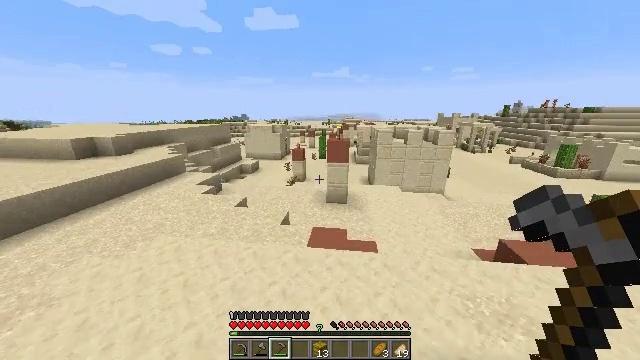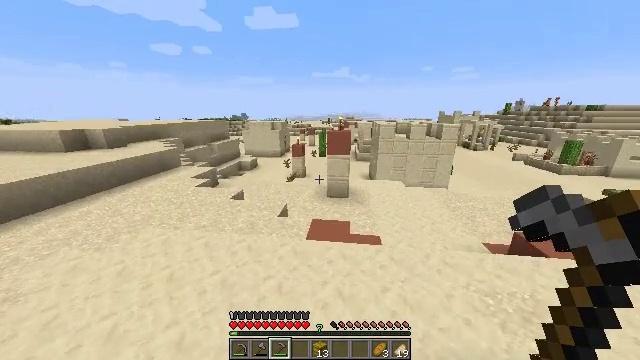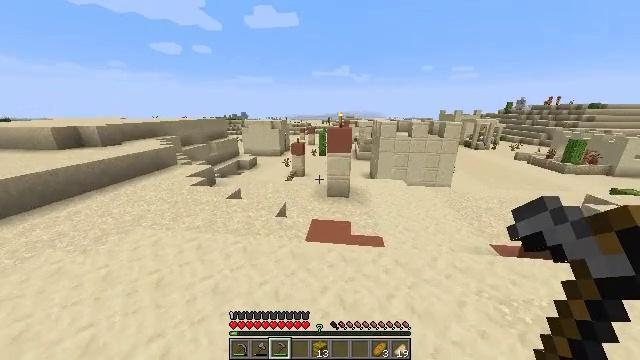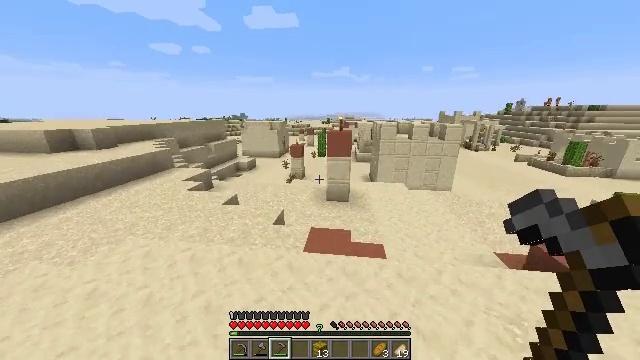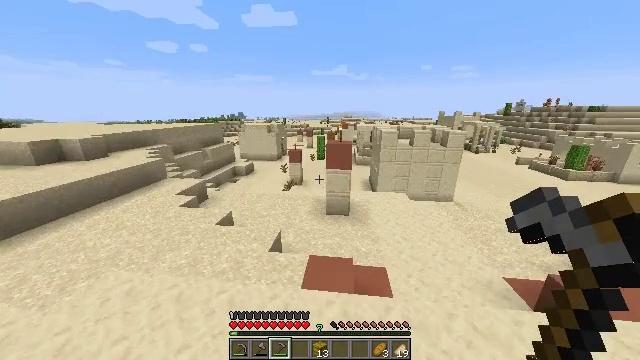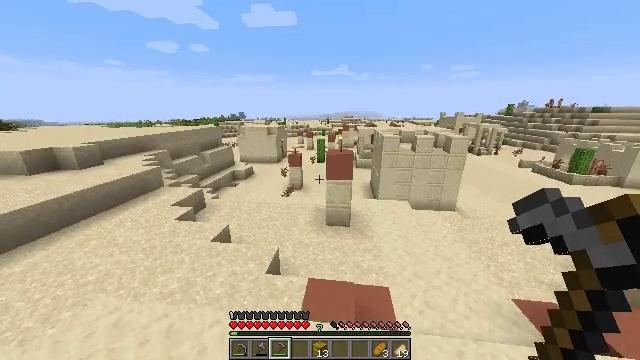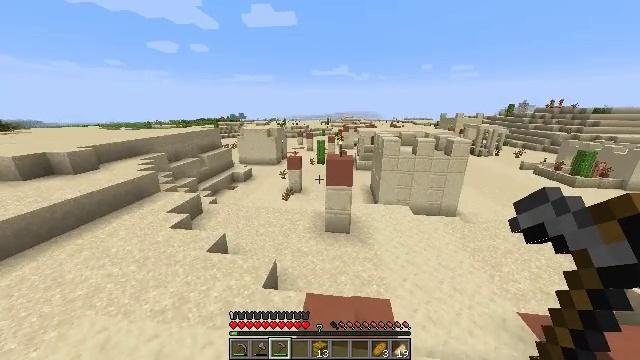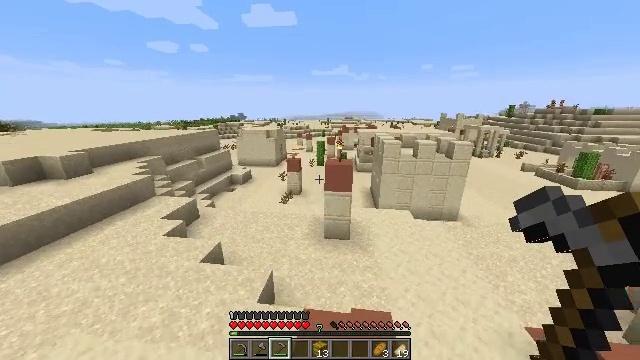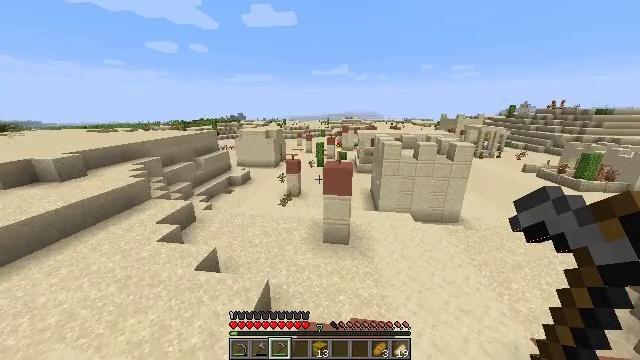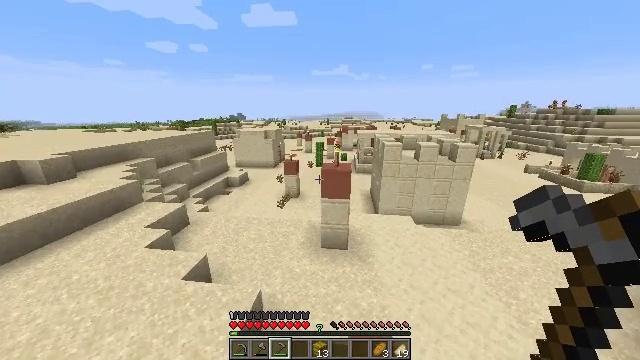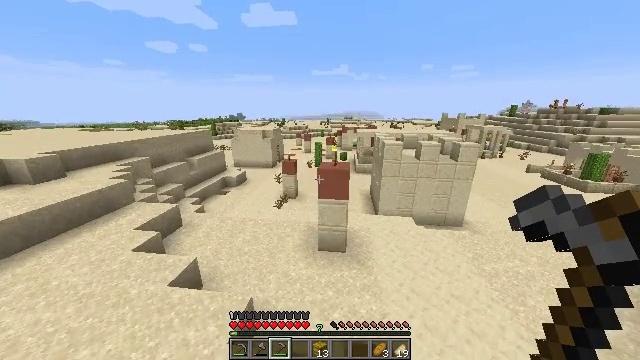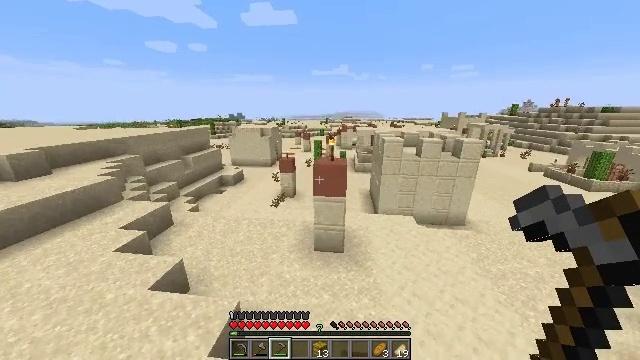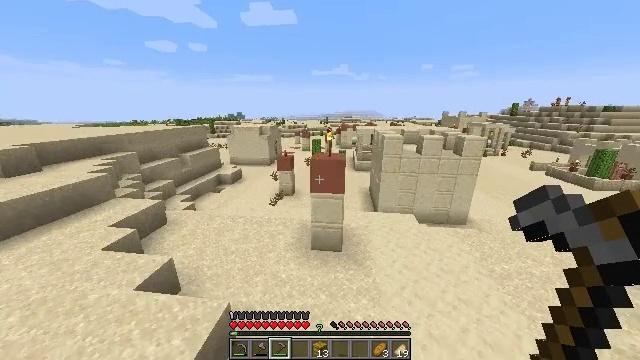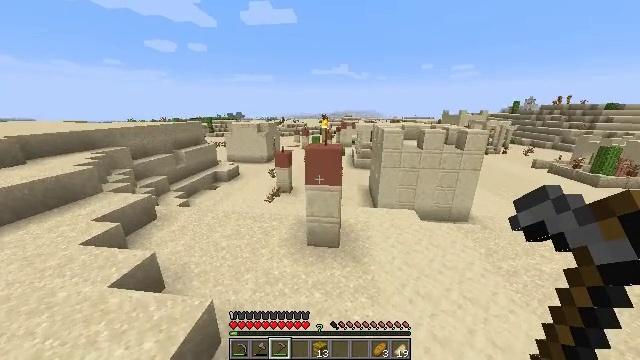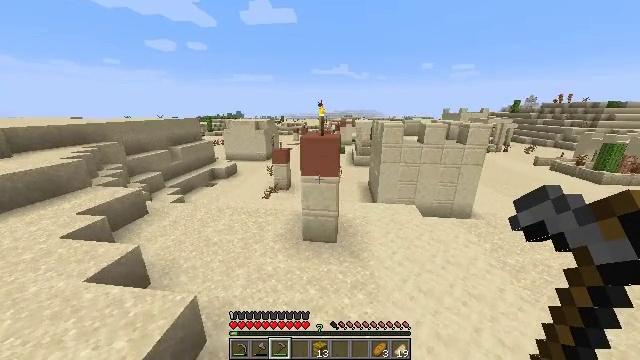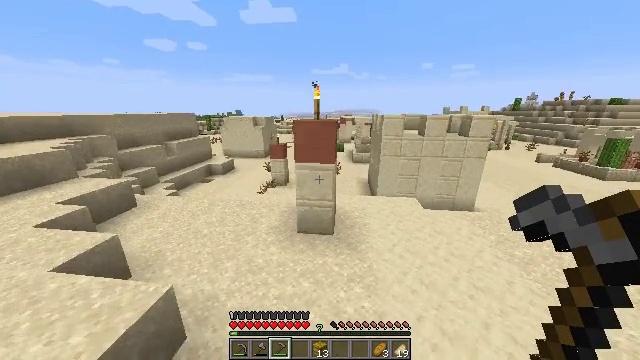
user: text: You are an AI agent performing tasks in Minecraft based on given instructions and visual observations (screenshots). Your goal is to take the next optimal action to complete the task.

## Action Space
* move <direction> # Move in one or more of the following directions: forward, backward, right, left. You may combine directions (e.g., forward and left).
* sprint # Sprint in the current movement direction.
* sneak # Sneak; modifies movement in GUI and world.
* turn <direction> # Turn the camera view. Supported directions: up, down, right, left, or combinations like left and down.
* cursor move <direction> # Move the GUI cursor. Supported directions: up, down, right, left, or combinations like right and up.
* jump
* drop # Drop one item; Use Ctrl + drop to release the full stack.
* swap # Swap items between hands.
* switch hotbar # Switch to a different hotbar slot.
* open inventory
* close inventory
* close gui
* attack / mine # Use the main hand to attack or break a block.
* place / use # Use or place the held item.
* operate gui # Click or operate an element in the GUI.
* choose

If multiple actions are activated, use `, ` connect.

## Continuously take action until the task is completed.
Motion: motion action
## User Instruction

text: Harvest wheat from the field.
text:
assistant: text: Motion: move forward, sprint, jump
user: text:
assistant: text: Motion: move forward, sprint, jump
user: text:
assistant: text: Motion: move forward, sprint, jump
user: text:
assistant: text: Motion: move forward and move right, sprint, jump
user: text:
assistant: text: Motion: move forward and move right, sprint, jump
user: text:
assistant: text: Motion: move forward and move right, sprint, jump
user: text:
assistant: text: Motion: move forward and move right, sprint, jump
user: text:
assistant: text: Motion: move forward and move right, sprint, jump
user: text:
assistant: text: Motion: move forward and move right, sprint, jump
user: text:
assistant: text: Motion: move forward and move right, sprint, jump
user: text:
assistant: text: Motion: move forward and move right, sprint, jump
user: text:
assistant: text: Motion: move forward and move right, sprint, jump
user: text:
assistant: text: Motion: move forward and move right, sprint, jump
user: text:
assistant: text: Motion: move forward and move right, sprint, jump
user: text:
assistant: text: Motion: move forward and move right, sprint, jump
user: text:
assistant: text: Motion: move forward and move right, sprint, turn right, jump
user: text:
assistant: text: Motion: move forward and move right, sprint, turn right, jump
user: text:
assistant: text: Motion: move forward and move right, sprint, turn right and down, jump
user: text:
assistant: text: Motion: move forward and move right, sprint, turn right and down, jump
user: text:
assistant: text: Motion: move forward and move right, sprint, turn right and down, jump
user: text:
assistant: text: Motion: move forward and move right, sprint, turn right, jump
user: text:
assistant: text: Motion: move forward and move right, sprint, turn right, jump
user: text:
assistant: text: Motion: move forward and move right, sprint, jump
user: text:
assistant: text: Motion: move forward, sprint, turn right, jump
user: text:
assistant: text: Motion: move forward, sprint, turn right, jump
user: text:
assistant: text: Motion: move forward, sprint, turn right, jump
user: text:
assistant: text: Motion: move forward, sprint, turn right, jump
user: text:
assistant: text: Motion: move forward, sprint, turn right, jump
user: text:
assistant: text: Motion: move forward, sprint, jump
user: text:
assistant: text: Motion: move forward, sprint, jump